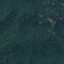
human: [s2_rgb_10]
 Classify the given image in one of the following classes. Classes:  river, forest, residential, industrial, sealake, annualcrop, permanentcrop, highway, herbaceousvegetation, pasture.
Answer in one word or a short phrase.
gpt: Forest